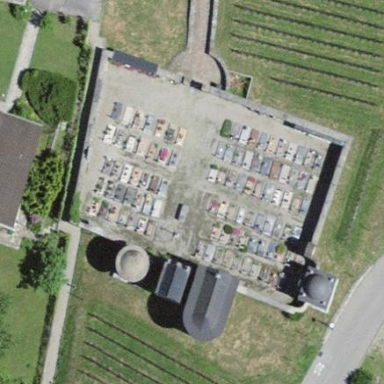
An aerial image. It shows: Cemetery.